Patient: sex M, age 64
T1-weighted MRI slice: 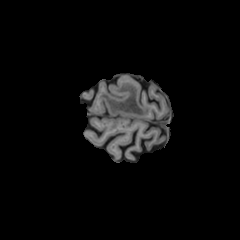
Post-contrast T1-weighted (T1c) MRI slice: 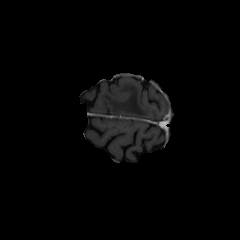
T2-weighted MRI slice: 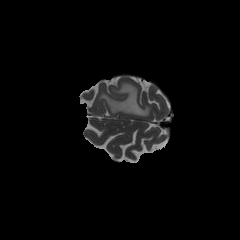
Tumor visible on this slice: yes
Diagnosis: Glioblastoma, IDH-wildtype
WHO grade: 4